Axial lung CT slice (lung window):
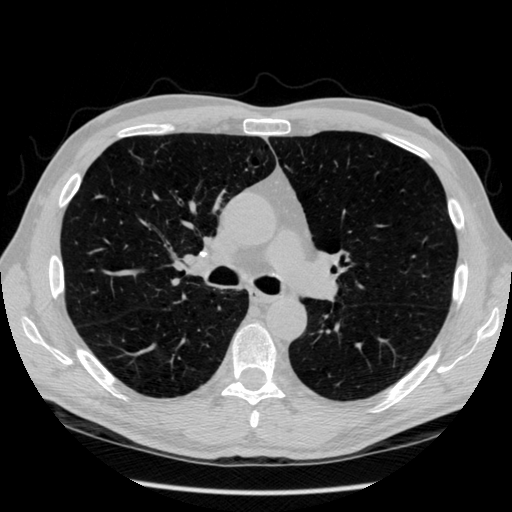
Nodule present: no